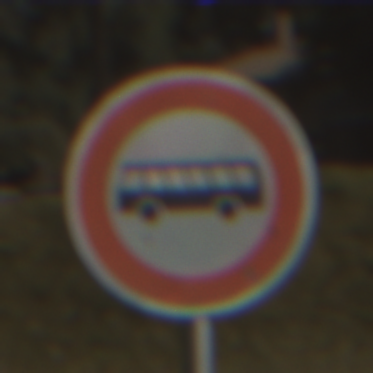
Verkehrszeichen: VerbotKraftomnibusse
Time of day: MorningAfternoon
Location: Outdoor (Nature)
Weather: PartlyCloudy
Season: NotSpecified
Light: Natural